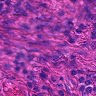
Metastatic tissue present: no